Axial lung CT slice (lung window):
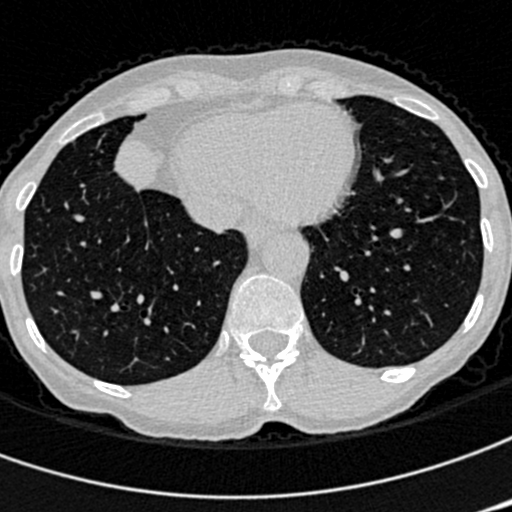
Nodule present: no